RGB frame:
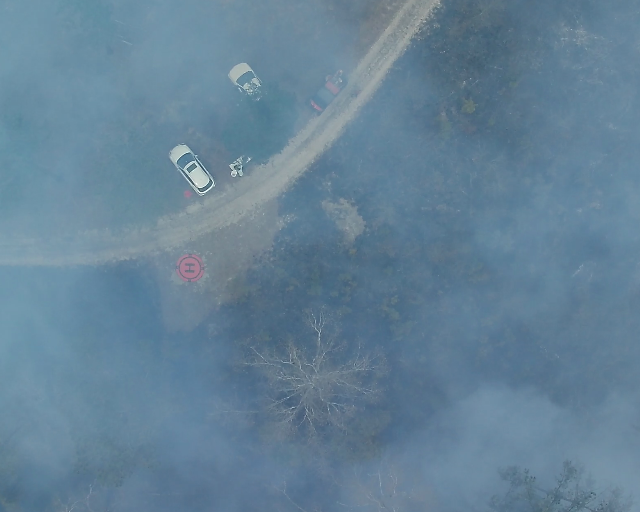
Thermal frame:
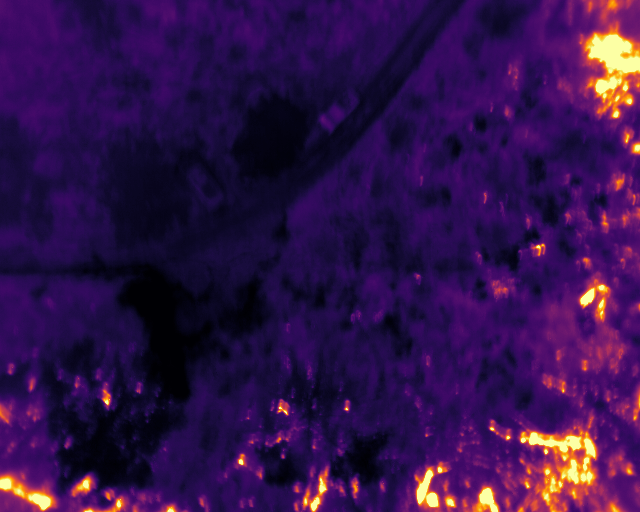
Captured: 2026-02-26 03:11:36
Pixels at or above 80 °C: 6353 (fraction of frame: 0.01939)